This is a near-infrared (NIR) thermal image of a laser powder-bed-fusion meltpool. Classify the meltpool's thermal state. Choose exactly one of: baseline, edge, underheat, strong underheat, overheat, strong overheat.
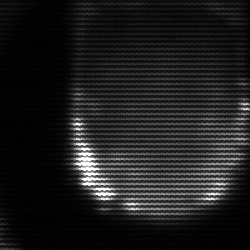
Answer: edge